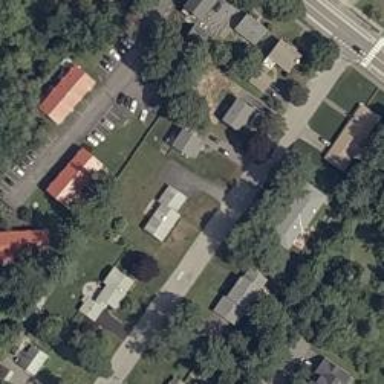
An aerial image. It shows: Detached building.